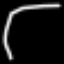
Label: pants